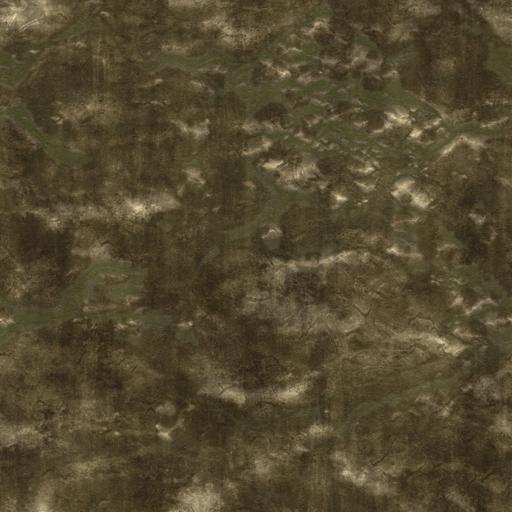
Tags: cliff desert dust mountain red rock stone